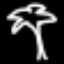
Label: palm tree